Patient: sex F, age 31
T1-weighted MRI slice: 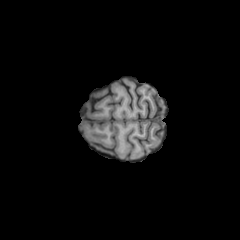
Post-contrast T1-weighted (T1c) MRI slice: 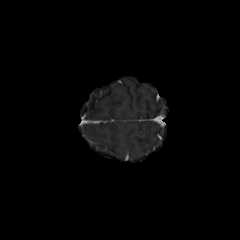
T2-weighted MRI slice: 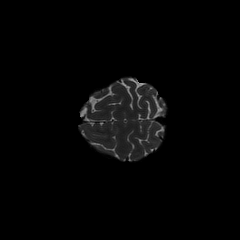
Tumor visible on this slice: no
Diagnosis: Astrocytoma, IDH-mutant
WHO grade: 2